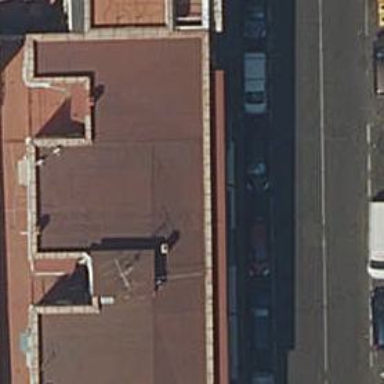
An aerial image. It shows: Restaurant.